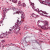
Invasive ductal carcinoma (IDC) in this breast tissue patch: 0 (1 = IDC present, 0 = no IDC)